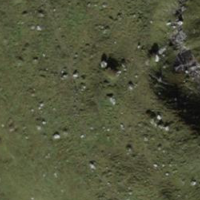
EUNIS habitat code: 23
Species observed at this site:
Arnica montana
Gentianella campestris